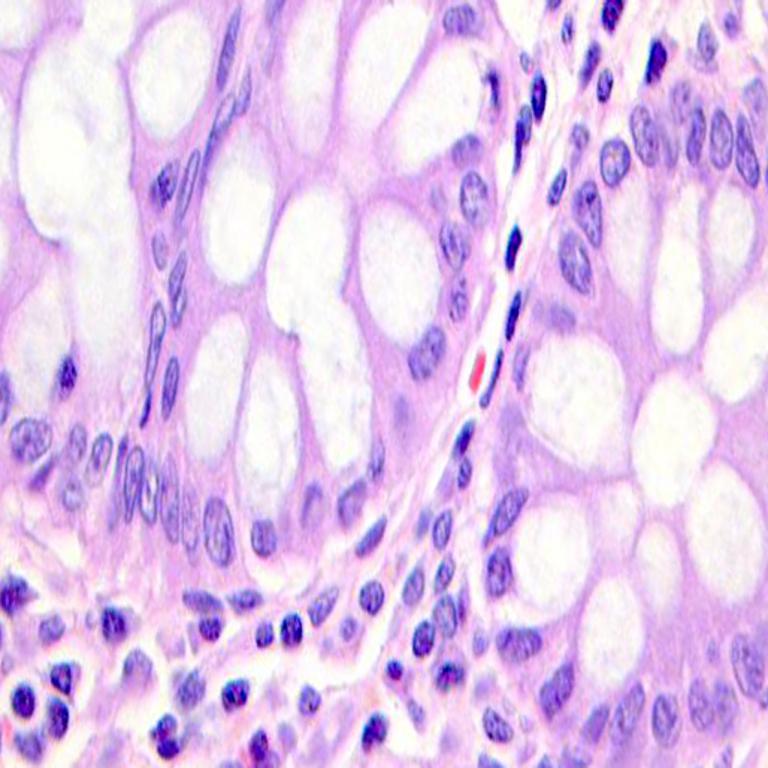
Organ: colon
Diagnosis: benign